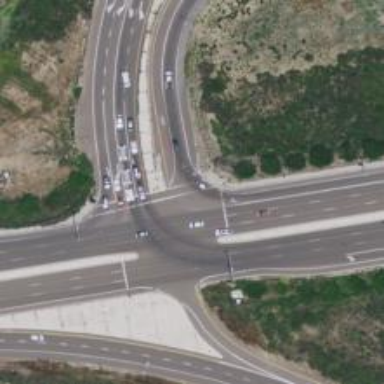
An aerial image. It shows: Primary highway with separate sidewalk.